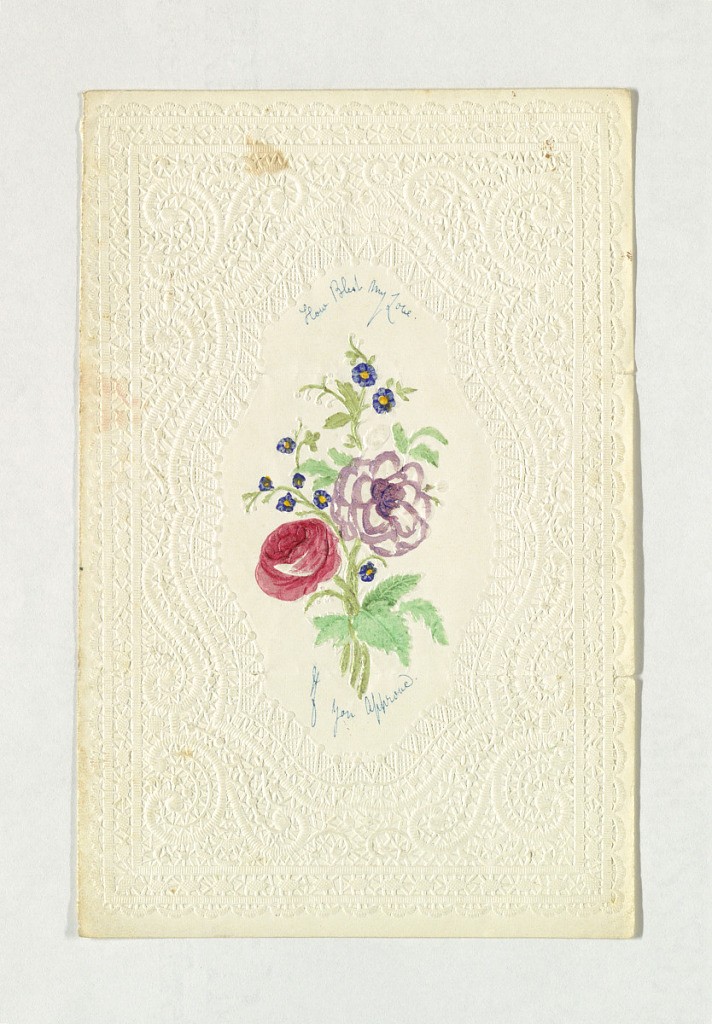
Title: Valentine Greeting
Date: ca. 1850
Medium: Brush and watercolor on embossed paper
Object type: Greeting Card
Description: In the center, a bunch of flowers. Inscribed in blue ink, above: "How Blest my Love" and below: "If you approve". Embossed paper enframement.